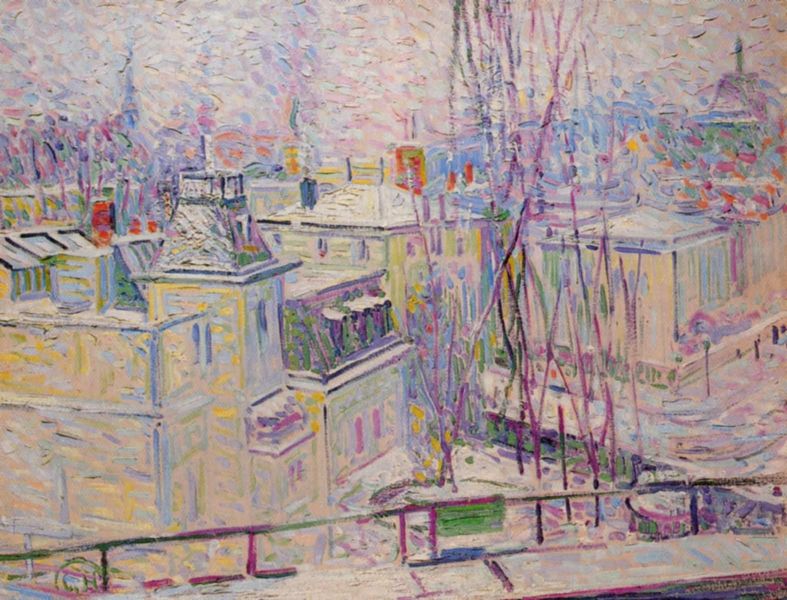
Titel: Blick über die Dächer der Villen in der Rauchstraße
Künstler: Curt Herrmann
Standort: Berlin
Institution: Berlin Museum
Schlagwörter: baum, blau, gemälde, himmel, weiß, wolken, bäume, fluss, gelb, grün, impressionismus, menschen, stadt, äste, bunt, fenster, frankreich, hell, laterne, orange, paris, pastell, starsse, strasse, tür, zeichnung, ausblick, dach, gebäude, haus, rot, schnee, weg, zaun, expressionismus, häuser, kalt, strauch, vögel, brücke, brüstung, kirche, pastos, rauch, rosa, kamine, schornstein, turm, aussicht, balkon, farbig, ansicht, fassaden, türen, vedute, venedig, moderne, pointilismus, abstrakt, farben, dorf, dächer, giebel, schornsteine, farbe, lila, nebel, violett, kahl, linien, winter, platz, hafen, stämme, architecture, balcony, blue, church, red, white, window, black, france, green, painting, windows, yellow, monet, atelier, oil painting, pink, geländer, railing, impressionisten, menschenleer, striche, lichtreflexe, impression, straßen, punkte, stangen, expressionistisch, urlaub, tupfen, litfasssäule, heiter, fussweg, stift, trüb, flecken, kontraste, kurve, sicht, smoke, sky, tree, building, house, landscape, houses, roof, roofs, street, trees, village, pinselstriche, seurat, sisley, signac, snow, light, dusk, view, drawing, color, dots, farbtupfer, impressionism, purple, shadow, birds, abstract, bridge, fence, town, taches, city, pointillismus, postimpressionismus, giebelfenster, buildings, watercolor, art, colorful, colors, colours, pointillism, pastel, smog, lines, branches, impressionist, brushstrokes, shading, crayon, paint, chimney, chimneys, cityscape, spire, impressionistic, cold, dawn, sidewalk, urban, däxher, streetlights, ahlen, pastels, van gogh, time, pointilism, rooftops, barrier, flockig, 20. jahrhundert, rparis, roads, apartment, oil paint, fehlfarben, rooftop, lancet, sog, tupfentechnik, haus geländer, impressionn, ping, garret, pastille, c. h., mansard, grwwn, rban, pairis, urban landscape, archade